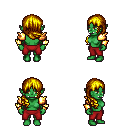
a pixel art fantasy rpg character, female body template, orc, green skin, gold arm armor, red pants, blonde right-swept hairstyle, four views (front, back, left, right), 2x2 character sprite sheet, small pixel art, hard edges, no anti-aliasing